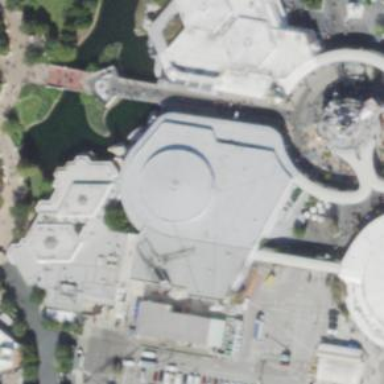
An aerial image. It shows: Attraction theatre building.